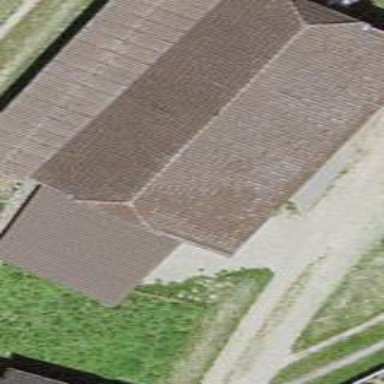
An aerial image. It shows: Barn.